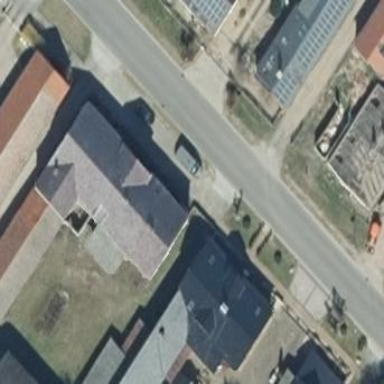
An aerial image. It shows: House with flat grey roof.